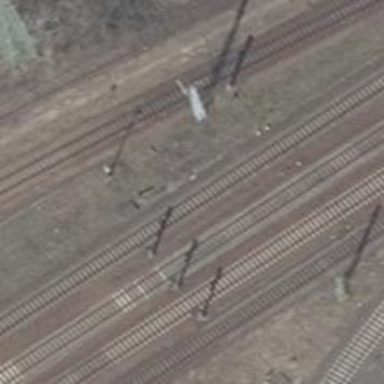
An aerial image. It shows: Railway track with electrified contact lines. This is siding track.